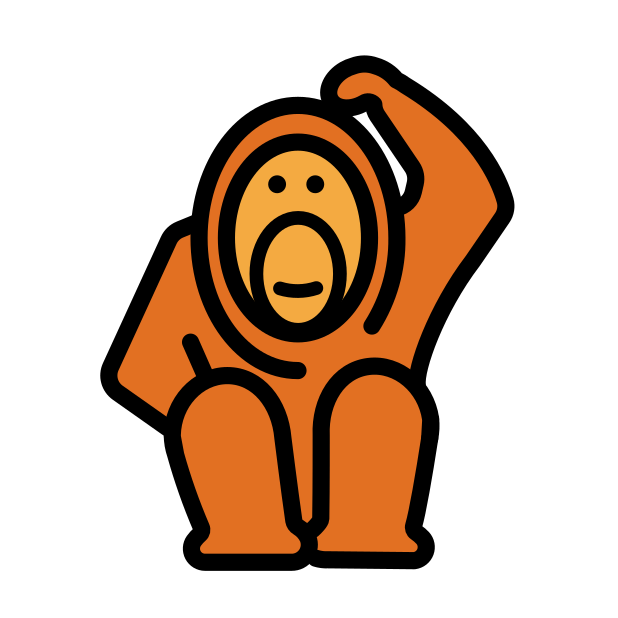
orangutan